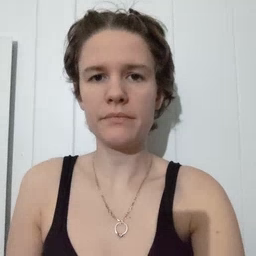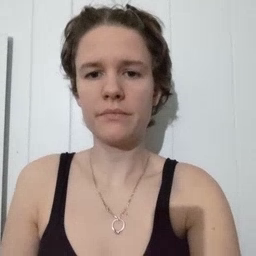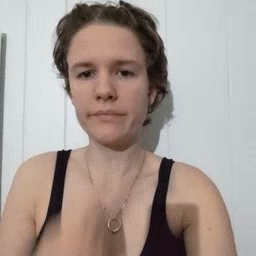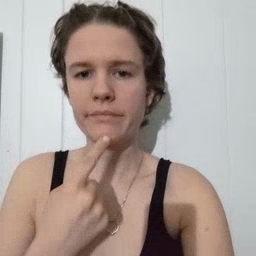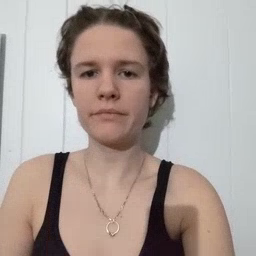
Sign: say